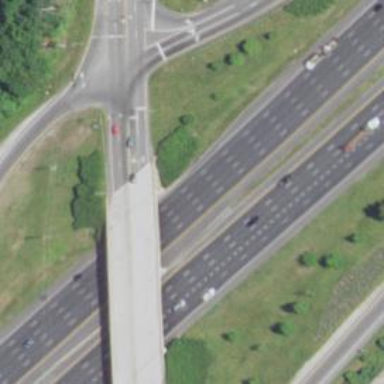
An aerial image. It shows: Secondary road with bridge.